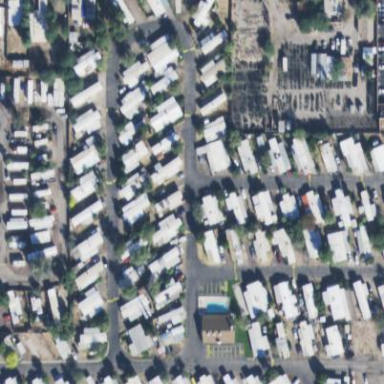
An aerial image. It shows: Trailer park designated as caravan site for tourism.